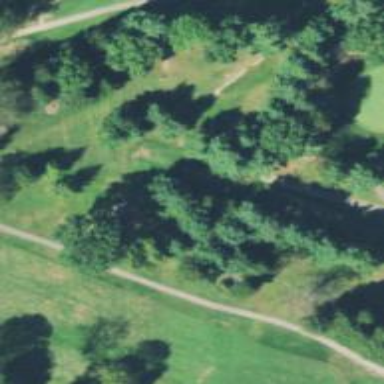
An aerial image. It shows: Grass area designated as golf tee.